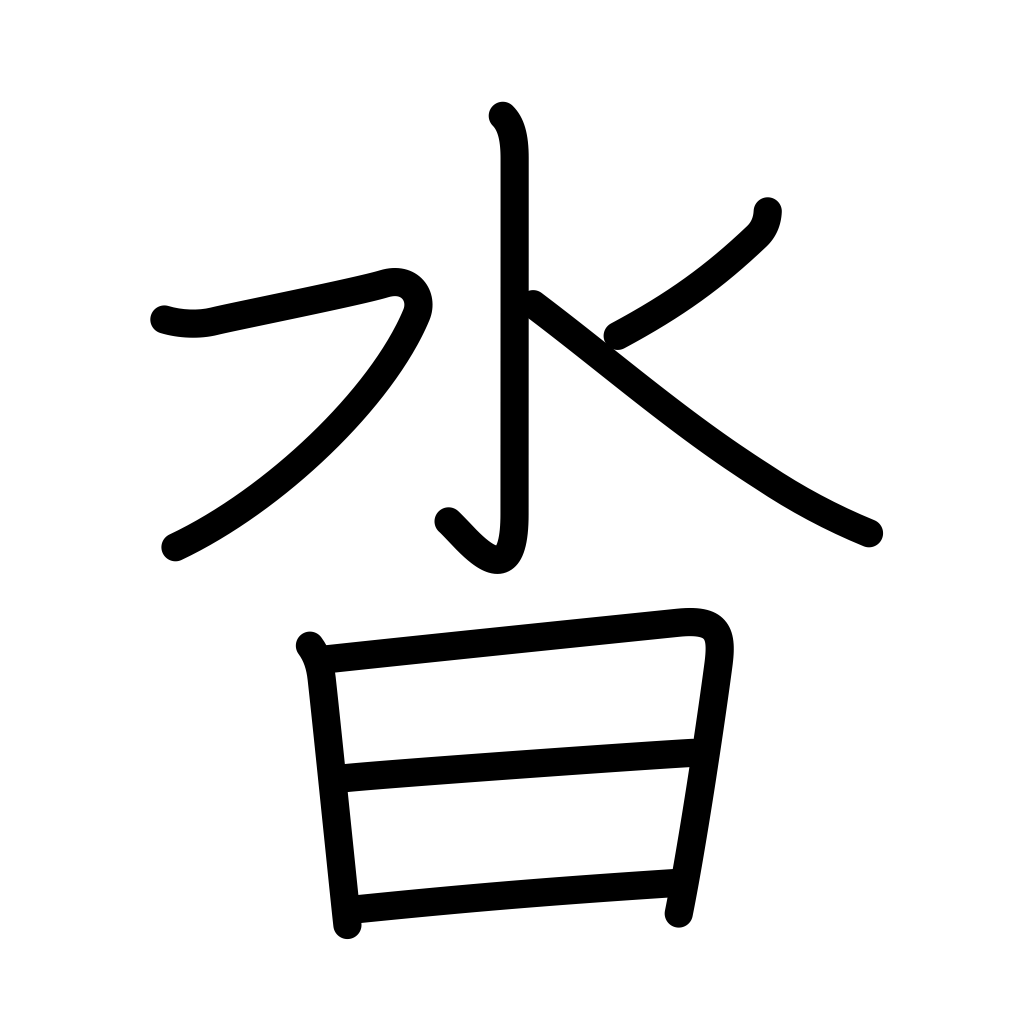
Meaning: shoes, boots